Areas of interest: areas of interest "Taian East Bus Station"
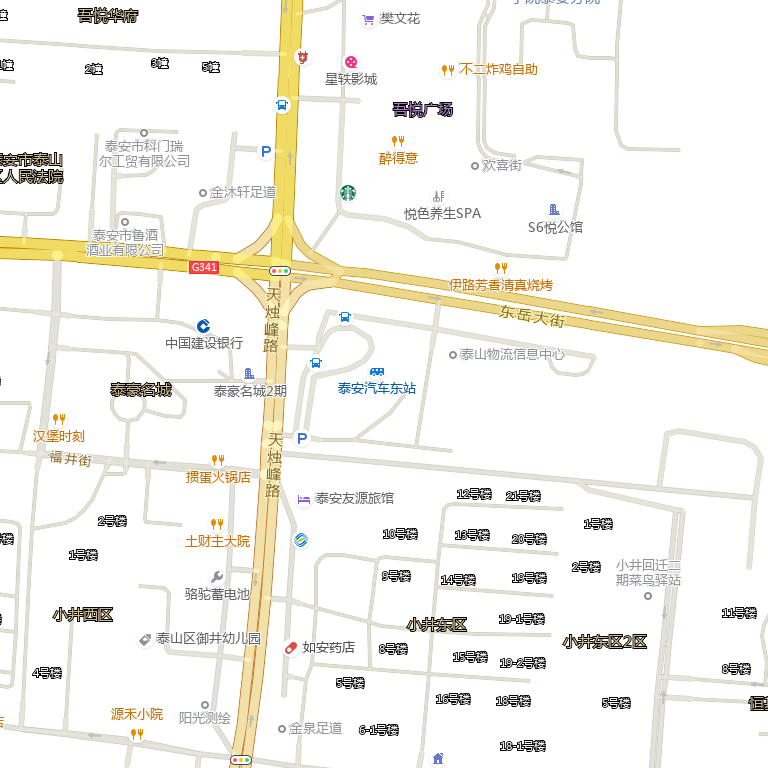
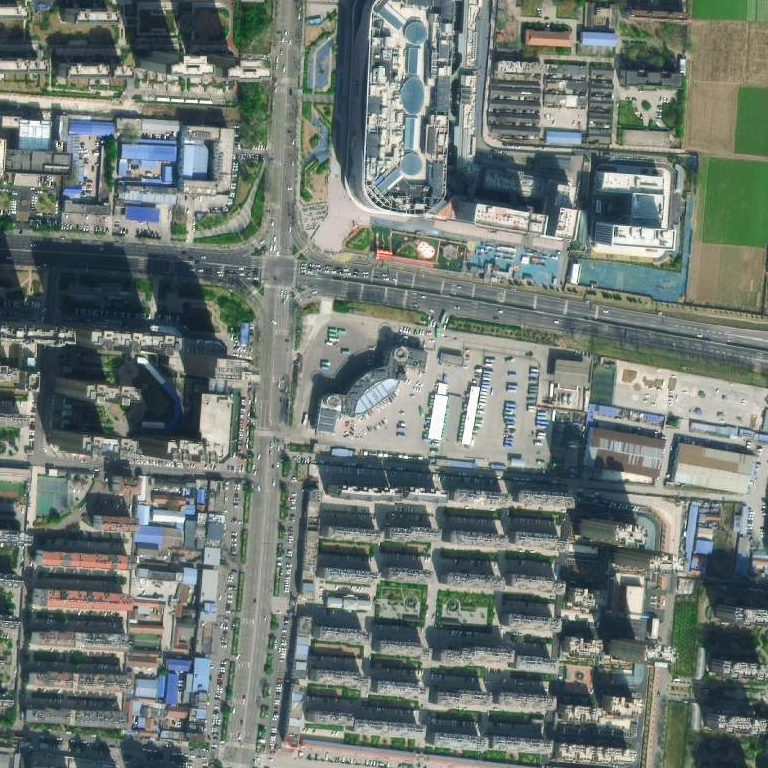